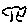
Label: tree